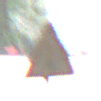
Verkehrszeichen: Lichtzeichenanlage
Umgebung: Indoor, Urban
Tageszeit: Midday
Wetter: NotSpecified
Licht: Natural
Jahreszeit: NotSpecified
Kontrast: MediumContrast